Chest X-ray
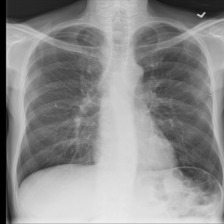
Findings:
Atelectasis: negative
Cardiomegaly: negative
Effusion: negative
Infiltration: negative
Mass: negative
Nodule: negative
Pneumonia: negative
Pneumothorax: negative
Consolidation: negative
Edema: negative
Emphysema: negative
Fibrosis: negative
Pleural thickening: negative
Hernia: negative